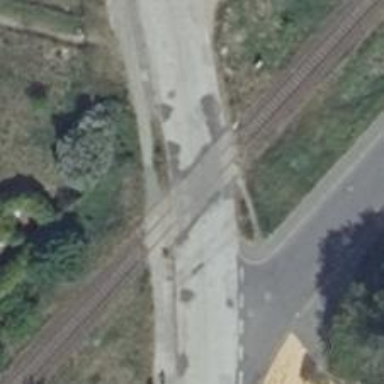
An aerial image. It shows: Railway level crossing.